Question: I have a grid like this
'''
var groupingFeature = Ext.create('Ext.grid.feature.Grouping', {
groupHeaderTpl: 'Invoice: {invoice_number} ({rows.length} Item{[values.rows.length > 1 ? "s" : ""]})'
});
{
xtype : 'grid',
store : Ext.getStore('invoice_items'),
columns : [
{ text: 'Invoice Number', flex: 1, dataIndex: 'invoice_number', hidden:true },
{ text: 'Item Code', flex: 1, dataIndex: 'item_code'},
{ text: 'Description', flex: 1.5, dataIndex: 'description' }
],
features: [groupingFeature]
}
'''
im using hidden filed invoice_number to group this grid and i have the output like this

what i want to do is show the grouped invoice number in the group header. is it possible in extjs4? how to do it?
Regards
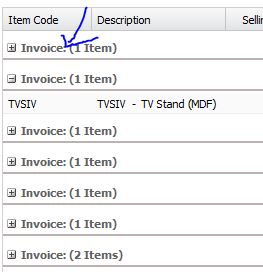
Answer: found the solution. i though i had to put group column name here
'''
groupHeaderTpl: 'Invoice: {invoice_number} ({rows.length} Item{[values.rows.length > 1 ? "s" : ""]})'
'''
but once i replace it with Invoice: {name}
value of the group column shows.